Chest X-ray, PA view. Patient: 63 years old, sex M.
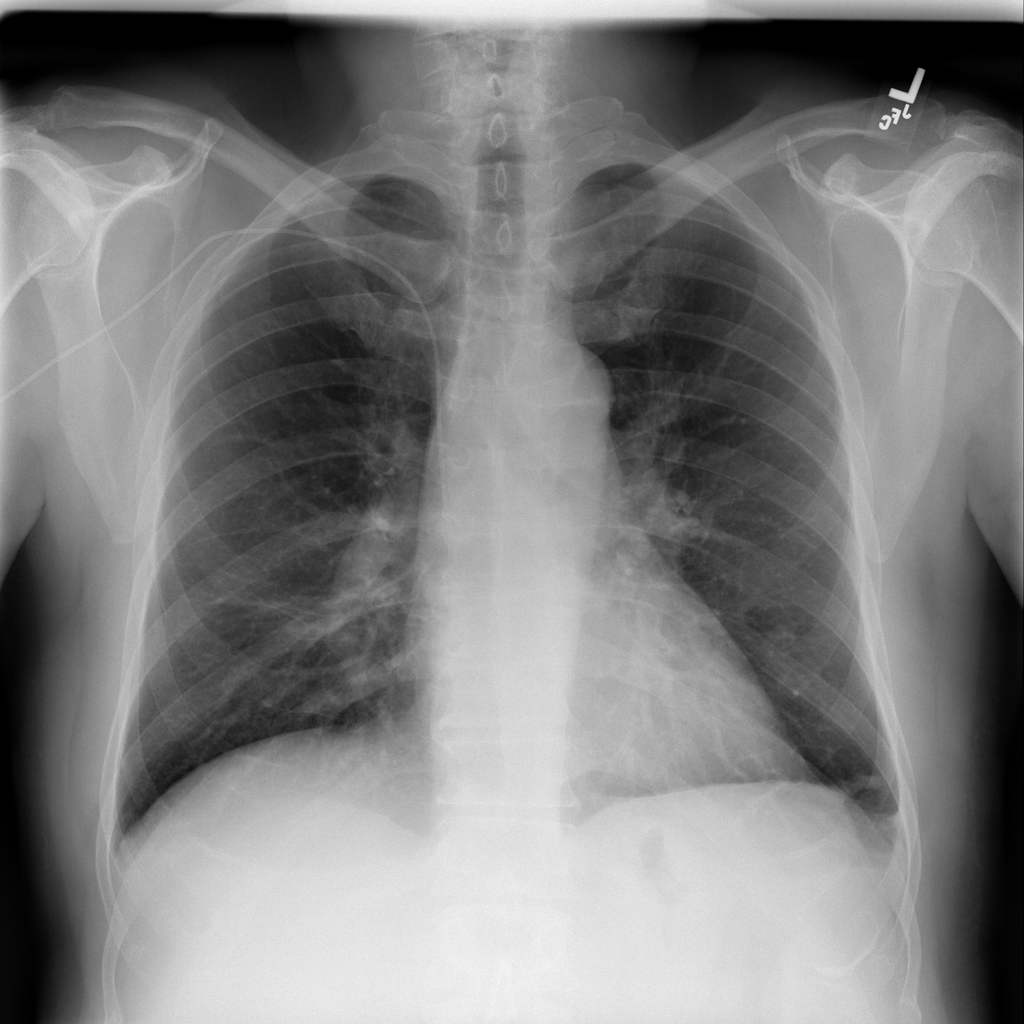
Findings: Atelectasis